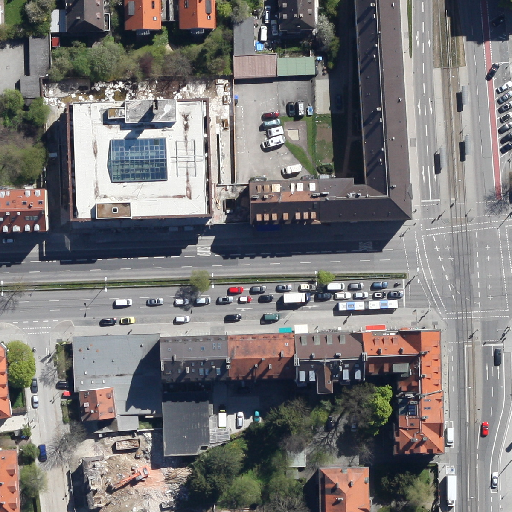
Referring expression: truck driving on the road